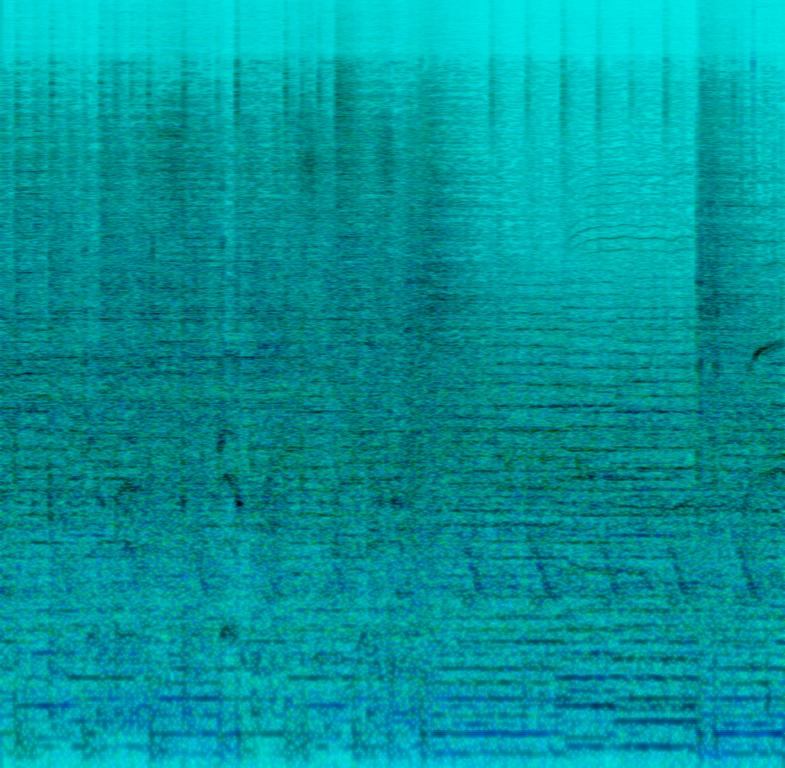
This is a nu-metal piece performed live on the stage. There is a male vocal shouting the words at the end of the song. The electric guitar is repeating the same tune while the bass guitar is playing in the background. The drummer plays fills on the acoustic drums to provide the rhythmic background. There is a high energy atmosphere to this piece. It could be used in an ad targeted for teenagers.